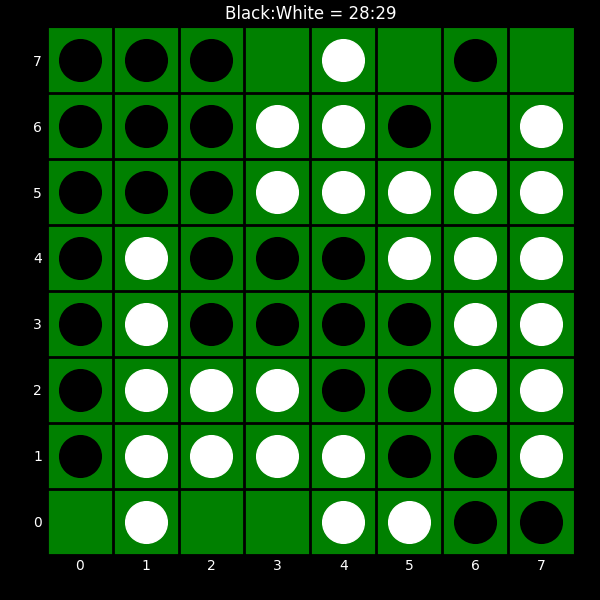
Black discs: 28
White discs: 29